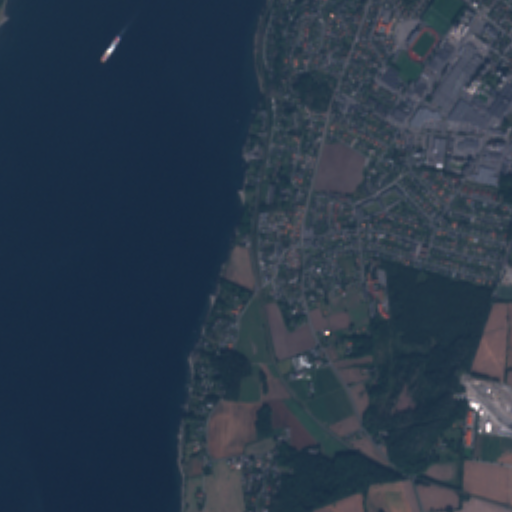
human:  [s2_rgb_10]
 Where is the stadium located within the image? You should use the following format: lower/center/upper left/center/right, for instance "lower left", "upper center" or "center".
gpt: The stadium is located in the upper right of the image.
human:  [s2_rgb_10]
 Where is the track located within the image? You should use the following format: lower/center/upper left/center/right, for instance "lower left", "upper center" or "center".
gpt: The track is located in the upper right of the image.
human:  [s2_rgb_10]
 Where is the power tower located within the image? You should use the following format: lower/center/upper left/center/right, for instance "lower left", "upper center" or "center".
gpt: There is no power tower in the image.